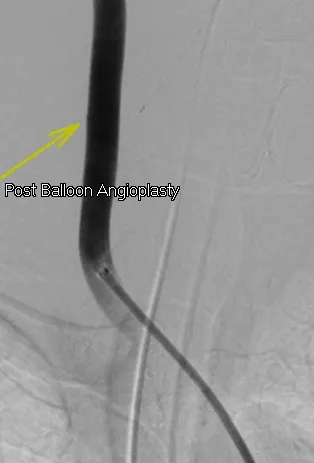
Selective right carotid angiogram after three-minute common carotid artery balloon angioplasty, demonstrating no further contrast extravasation.
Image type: radiology (x_ray)